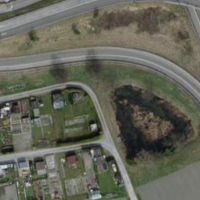
EUNIS habitat code: 57
Species observed at this site:
Cosmos bipinnatus